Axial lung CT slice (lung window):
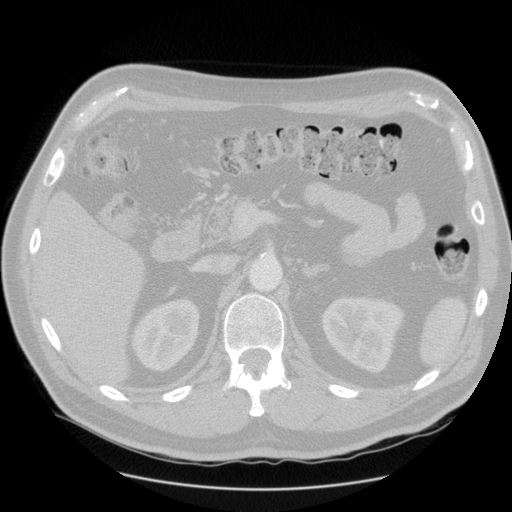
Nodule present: no